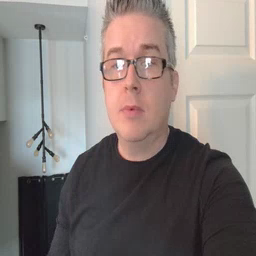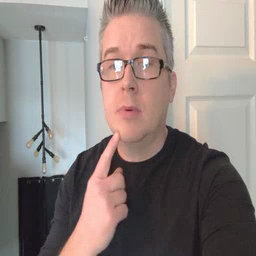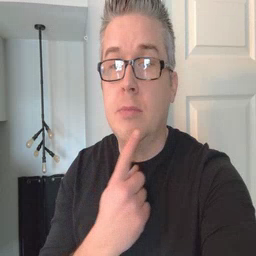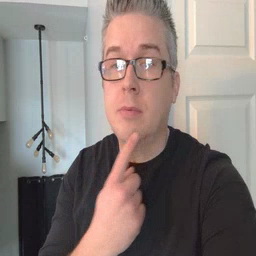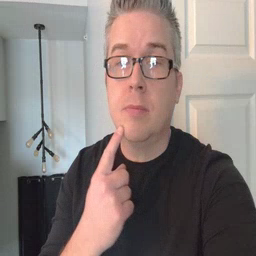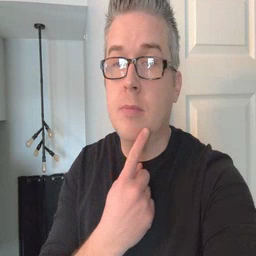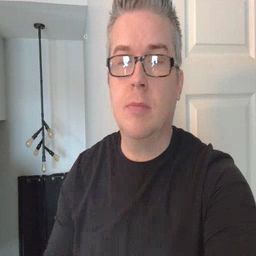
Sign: chin